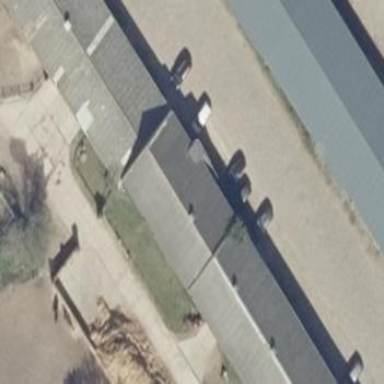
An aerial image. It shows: Gabled grey roof on farm auxiliary building. The roof is oriented along the length of the structure.